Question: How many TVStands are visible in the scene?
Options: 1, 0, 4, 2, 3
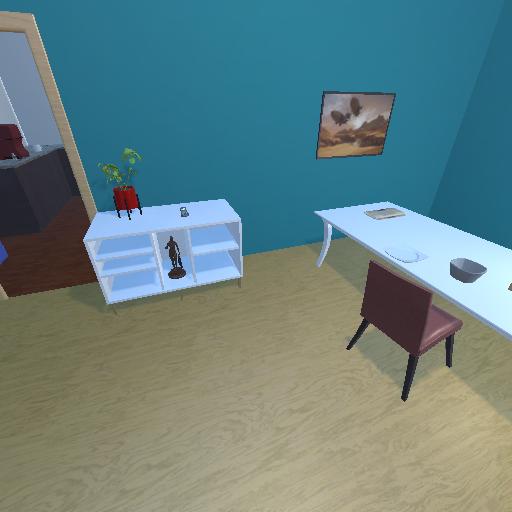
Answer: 1